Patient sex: M
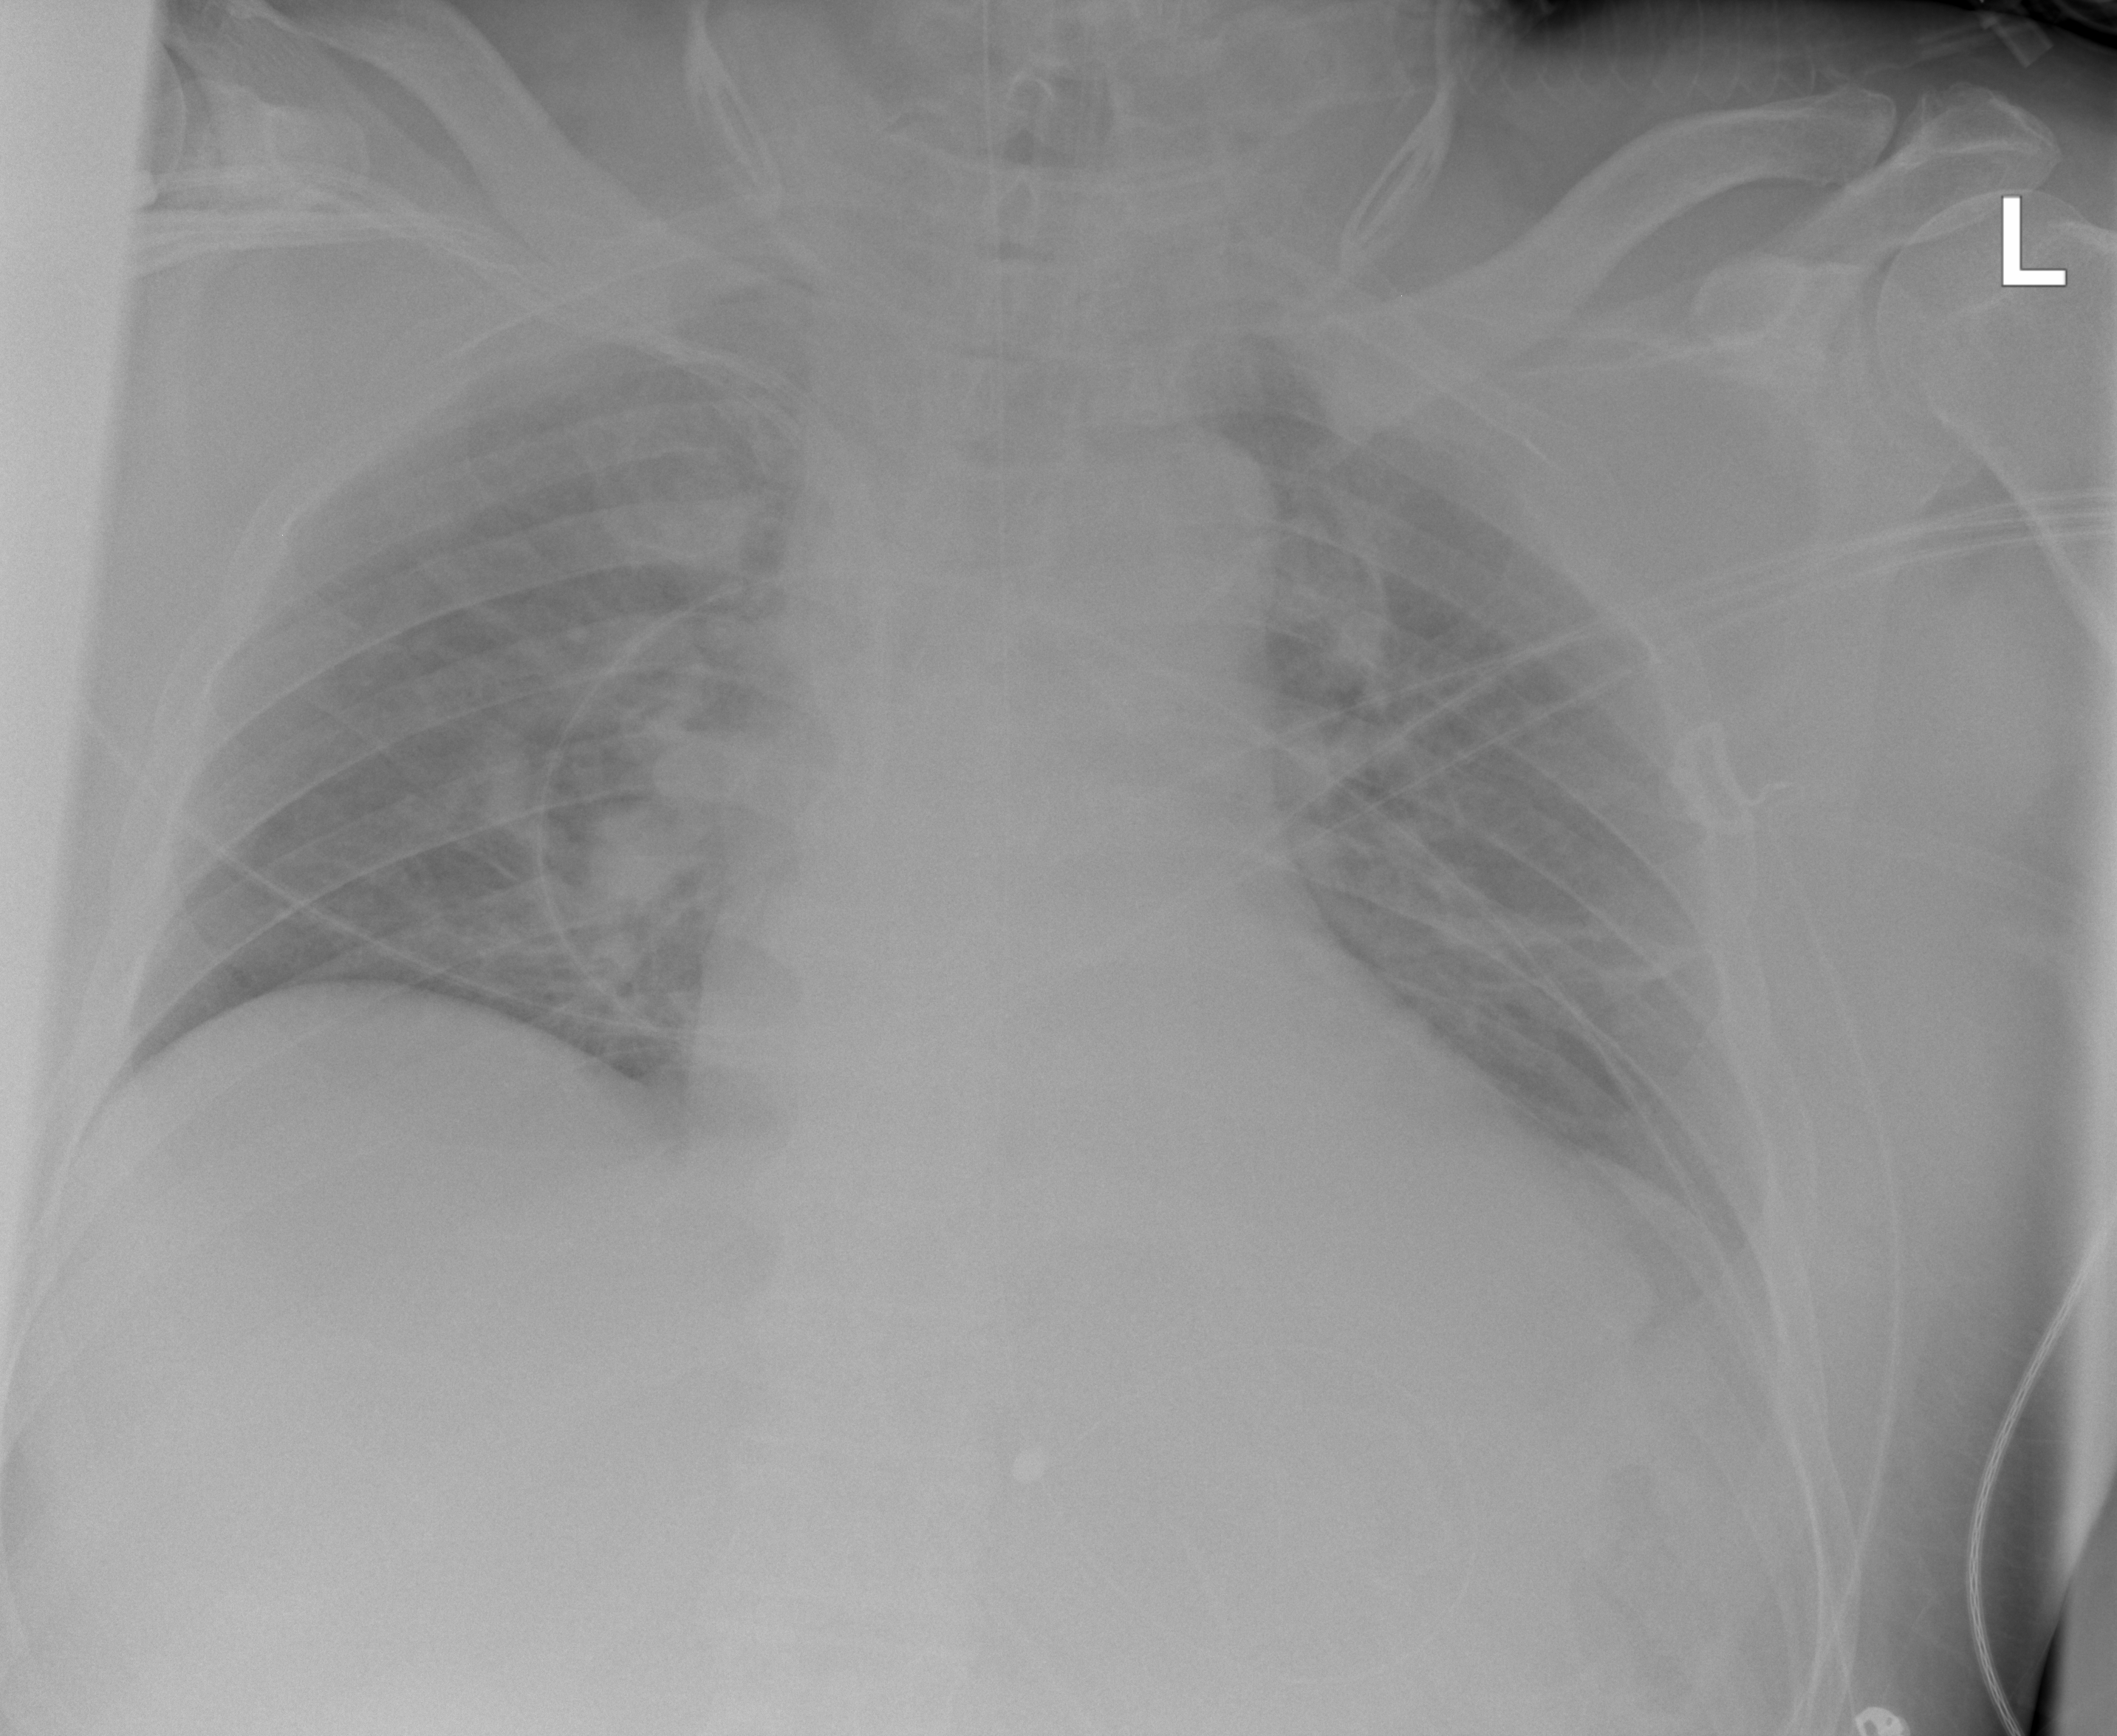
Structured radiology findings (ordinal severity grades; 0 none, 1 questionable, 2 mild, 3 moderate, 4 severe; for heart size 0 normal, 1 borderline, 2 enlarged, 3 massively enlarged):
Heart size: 2
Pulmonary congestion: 0
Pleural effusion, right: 0
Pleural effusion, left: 2
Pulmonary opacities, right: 0
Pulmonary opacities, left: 0
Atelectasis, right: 2
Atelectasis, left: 2